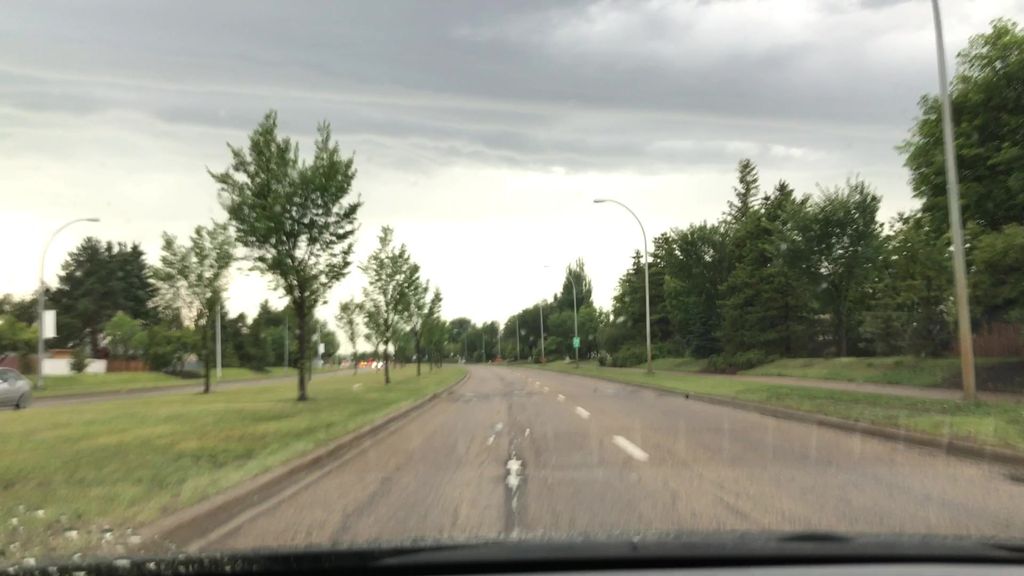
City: edmonton